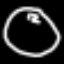
Label: clock